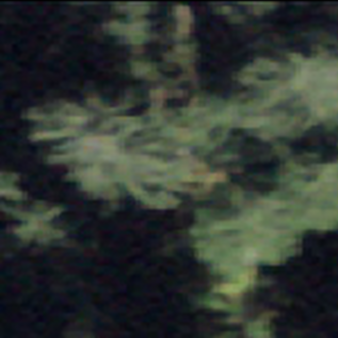
Label: other